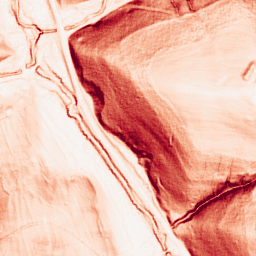
Category: morphological
Decomposition family: morphological_square
Decomposition parameters: operation: gradient
size: 3
Upsampling method: bicubic_3x
Upsampling parameters: scale: 3
Upsampling scale: 3